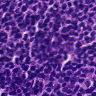
Metastatic tissue present: no